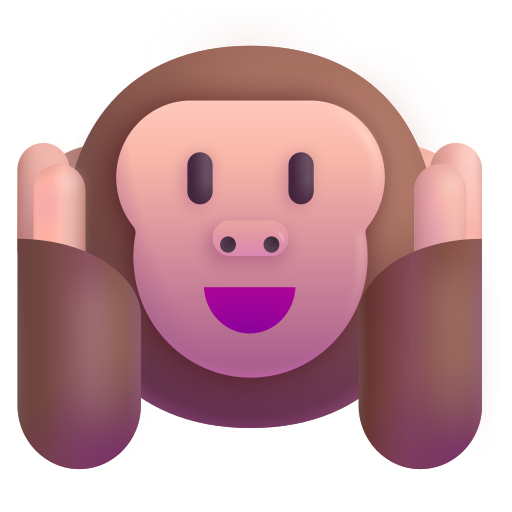
hear no evil monkey color